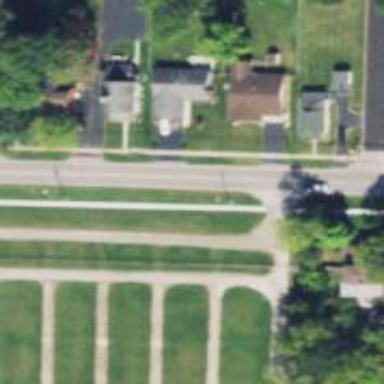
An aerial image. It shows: Driveway.